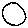
Label: moon